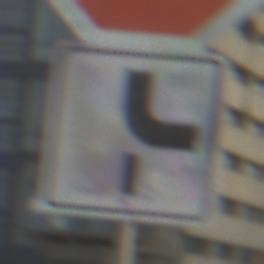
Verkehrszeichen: VerlaufVorfahrtsstrasse10
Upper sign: Stop
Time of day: SunriseSunset
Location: Outdoor (Urban)
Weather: PartlyCloudy
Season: NotSpecified
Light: Natural